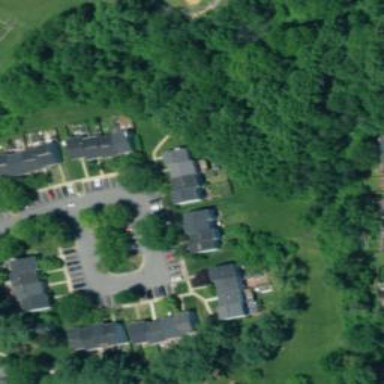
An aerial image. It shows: Residential area within neighborhood.